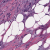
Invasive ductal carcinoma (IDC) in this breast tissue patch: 1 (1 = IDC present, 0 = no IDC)